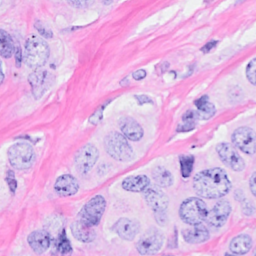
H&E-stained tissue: Breast